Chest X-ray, AP view. Patient: 25 years old, sex F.
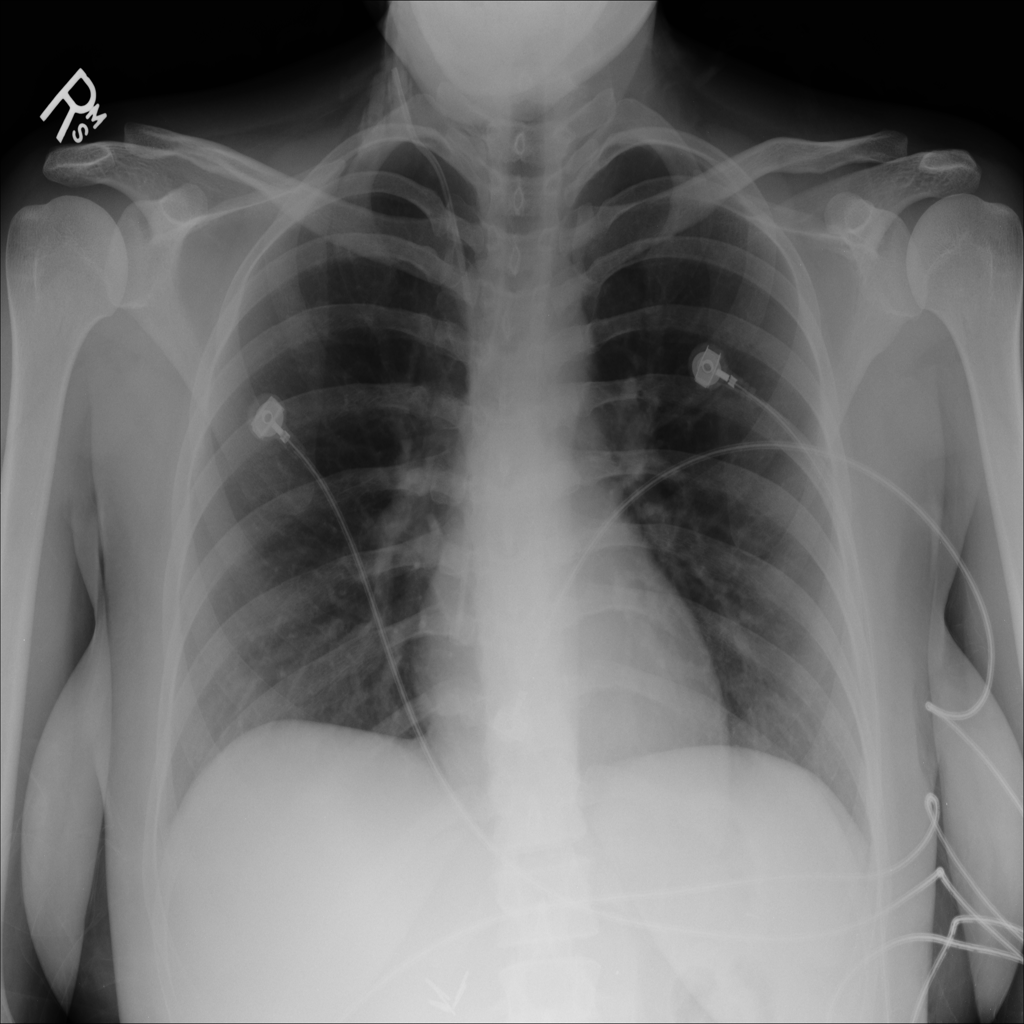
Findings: No Finding